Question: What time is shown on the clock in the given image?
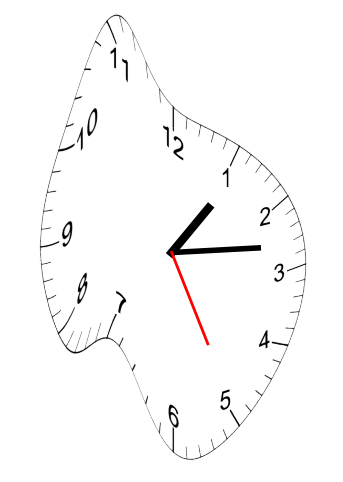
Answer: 01:13:25